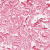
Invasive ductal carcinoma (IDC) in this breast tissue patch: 0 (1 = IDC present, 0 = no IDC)